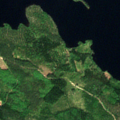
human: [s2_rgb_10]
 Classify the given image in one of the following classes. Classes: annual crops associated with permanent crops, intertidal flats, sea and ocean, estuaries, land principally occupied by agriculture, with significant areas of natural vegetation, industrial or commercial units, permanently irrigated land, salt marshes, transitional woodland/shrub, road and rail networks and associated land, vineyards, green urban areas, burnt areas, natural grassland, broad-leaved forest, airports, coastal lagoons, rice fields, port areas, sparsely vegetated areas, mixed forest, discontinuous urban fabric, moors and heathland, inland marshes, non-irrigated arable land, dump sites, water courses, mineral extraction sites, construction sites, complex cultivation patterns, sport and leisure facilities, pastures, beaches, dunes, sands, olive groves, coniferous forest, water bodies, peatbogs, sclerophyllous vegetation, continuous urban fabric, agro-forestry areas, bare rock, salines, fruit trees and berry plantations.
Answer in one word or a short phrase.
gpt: coniferous forest, mixed forest, water bodies